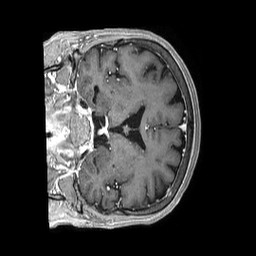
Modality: T1w
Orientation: coronal
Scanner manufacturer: philips
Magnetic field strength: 1.5 T
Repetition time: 0.00782 s
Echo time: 0.003606 s